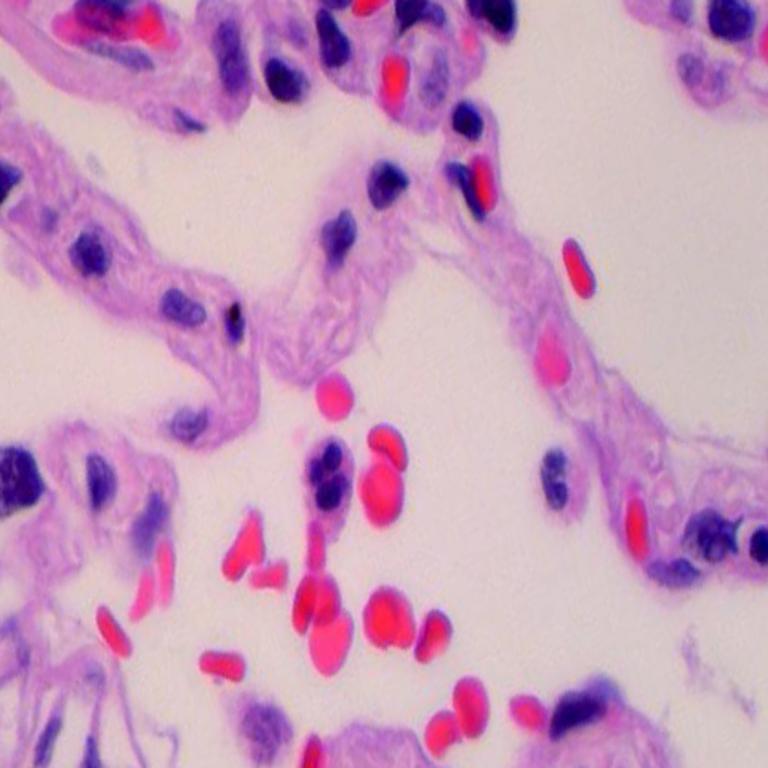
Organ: lung
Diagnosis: benign